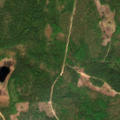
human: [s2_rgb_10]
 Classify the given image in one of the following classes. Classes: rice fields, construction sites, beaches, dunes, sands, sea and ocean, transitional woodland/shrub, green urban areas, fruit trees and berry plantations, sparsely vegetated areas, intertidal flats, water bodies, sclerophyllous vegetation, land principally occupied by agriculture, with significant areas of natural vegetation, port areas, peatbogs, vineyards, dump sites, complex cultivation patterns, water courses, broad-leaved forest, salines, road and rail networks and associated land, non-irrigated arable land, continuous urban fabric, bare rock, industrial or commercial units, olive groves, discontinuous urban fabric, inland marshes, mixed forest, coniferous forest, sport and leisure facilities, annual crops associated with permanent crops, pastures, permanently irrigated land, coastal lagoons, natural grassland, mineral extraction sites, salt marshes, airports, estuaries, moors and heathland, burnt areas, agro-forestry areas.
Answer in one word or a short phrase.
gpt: coniferous forest, mixed forest